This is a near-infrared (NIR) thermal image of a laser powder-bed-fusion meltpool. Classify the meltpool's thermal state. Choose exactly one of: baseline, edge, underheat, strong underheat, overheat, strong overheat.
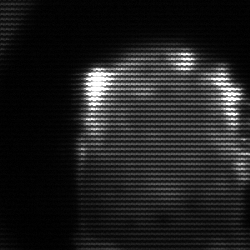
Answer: baseline